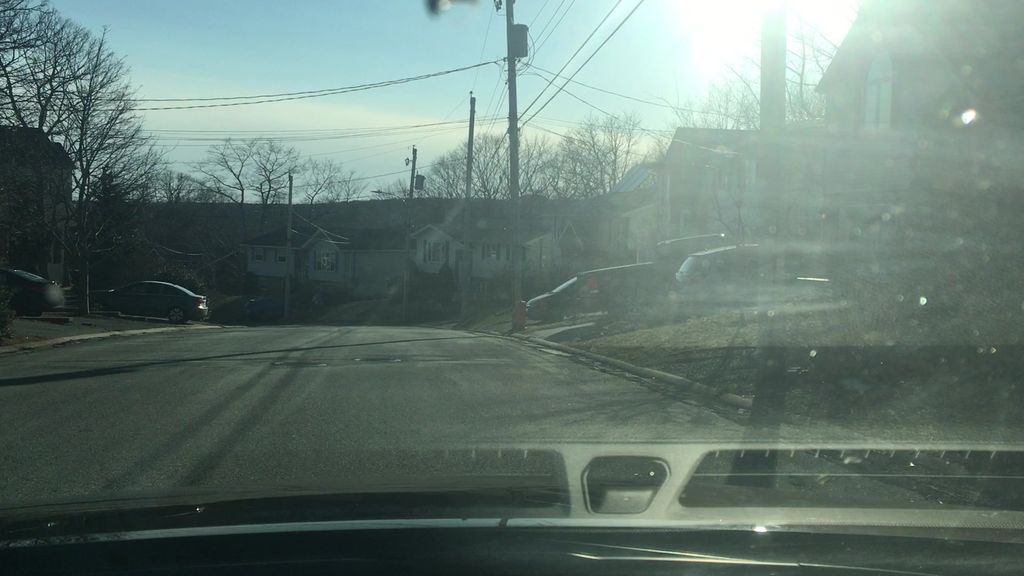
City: halifax